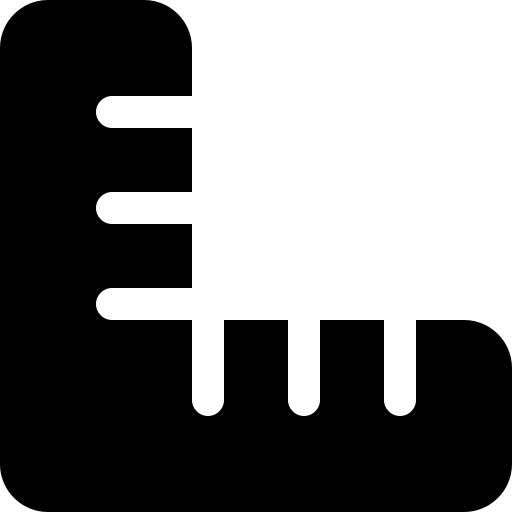
Tags: icon, FontAwesome, fa-icon, solid, ruler, combined